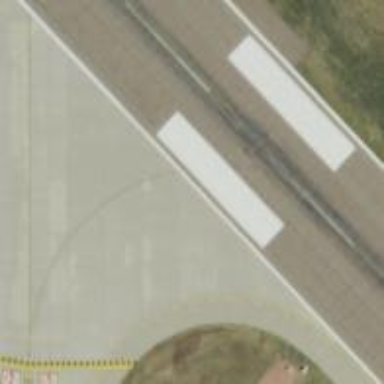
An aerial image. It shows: Image of taxiway at airport.